Question: I find there is only python2.7 folder in '~/.local/lib' (see below). When I use openCV, I must use 'python **.py'. But I want to us 'python3 **.py' to us openCV.
How can I do it?

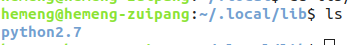
Answer: just use:
'''
pip3 install opencv-python
'''
to install opencv to your python3 site-packages
<URL>
this will allow your python3 scripts to use the opencv pkg
if you don't want to use pip, seems there is more info here:
<URL>